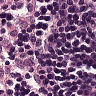
Metastatic tissue present: no